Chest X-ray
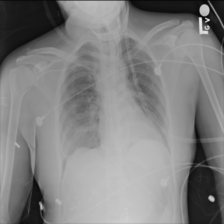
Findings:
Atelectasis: negative
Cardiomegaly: negative
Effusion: negative
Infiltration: negative
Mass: negative
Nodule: negative
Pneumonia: negative
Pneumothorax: negative
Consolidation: negative
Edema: negative
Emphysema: negative
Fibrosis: negative
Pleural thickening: negative
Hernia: negative